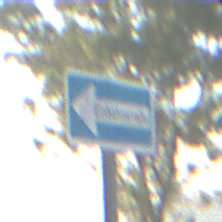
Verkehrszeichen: EinbahnstrasseLinksweisend
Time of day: SunriseSunset
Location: Outdoor (Suburban)
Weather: PartlyCloudy
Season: NotSpecified
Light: Natural